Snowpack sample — Buffalo Mountain, Silverthorne, Colorado, USA (2/22/26, 2:02 PM MST)
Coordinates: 39.622, -106.113
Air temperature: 33 °F
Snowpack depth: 63 cm
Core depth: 50 cm
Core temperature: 28.4 °F
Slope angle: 11°, slope face: 116°
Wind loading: low
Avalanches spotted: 0
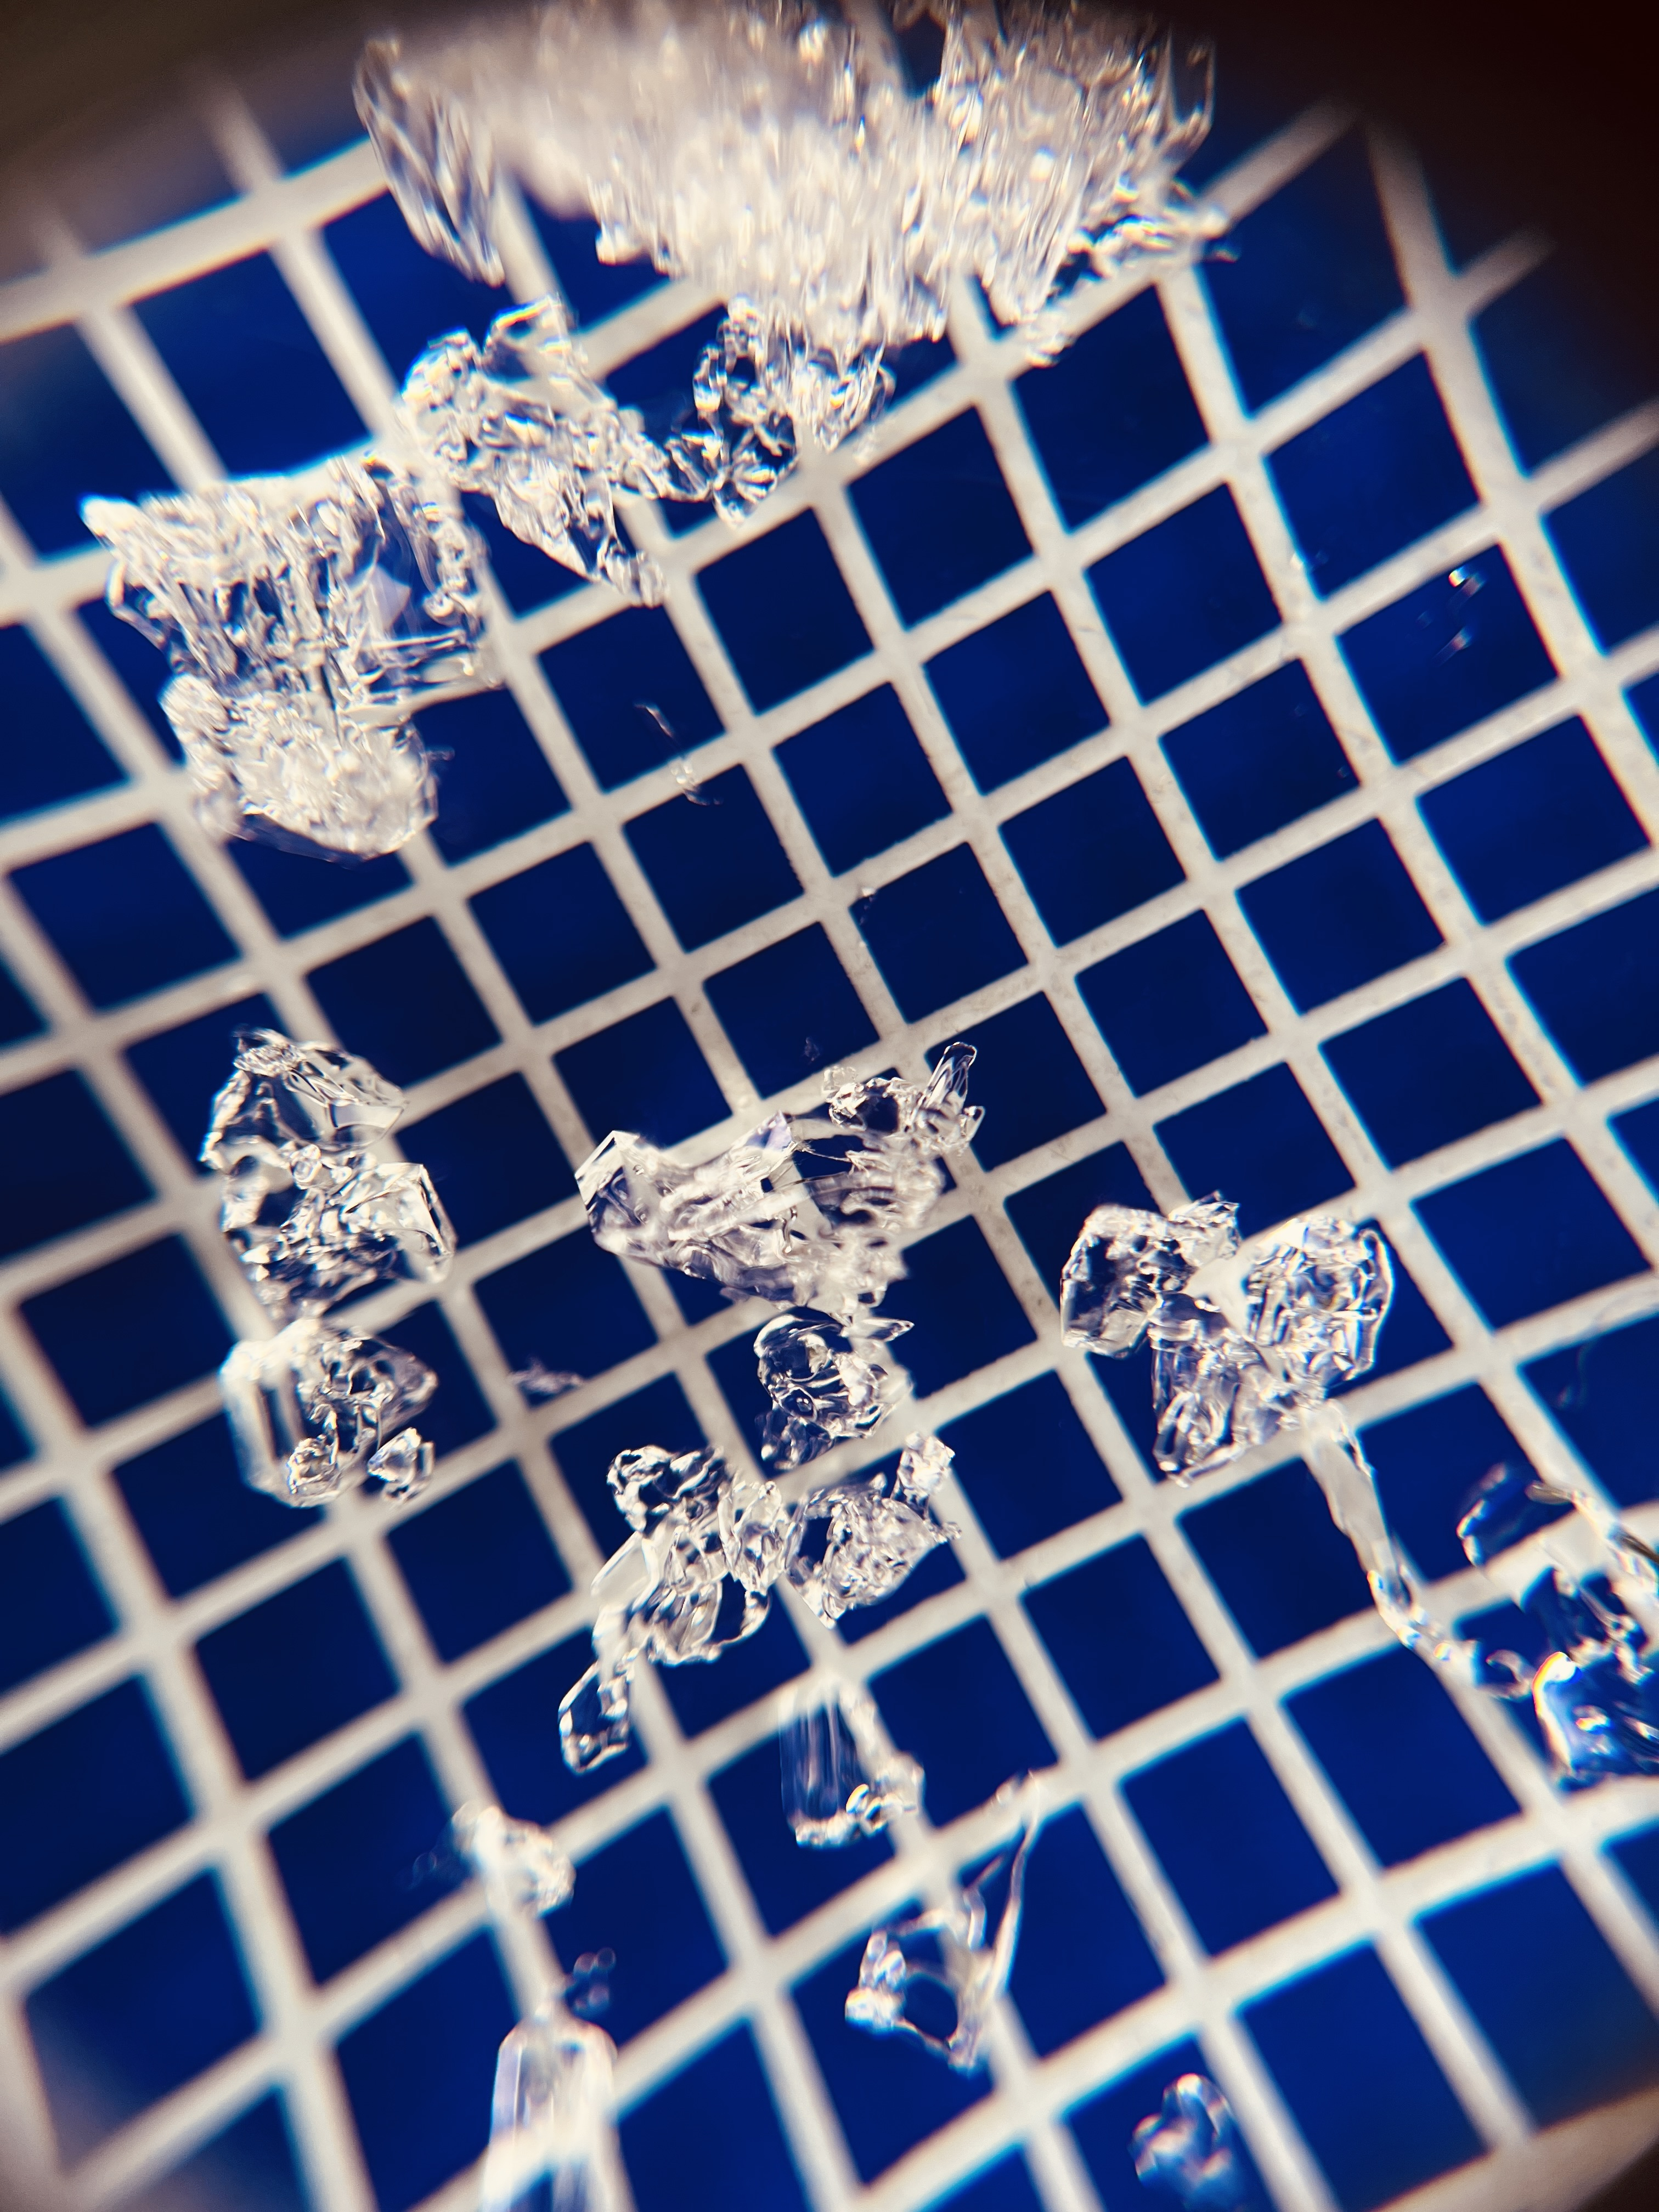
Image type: magnified_profile
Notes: In a firebreak similar to site 1, minimal wind loading with no spotted avalanches (not many faces in view though)